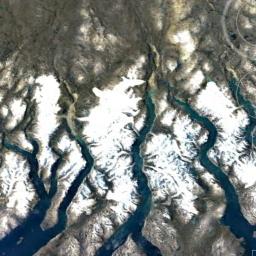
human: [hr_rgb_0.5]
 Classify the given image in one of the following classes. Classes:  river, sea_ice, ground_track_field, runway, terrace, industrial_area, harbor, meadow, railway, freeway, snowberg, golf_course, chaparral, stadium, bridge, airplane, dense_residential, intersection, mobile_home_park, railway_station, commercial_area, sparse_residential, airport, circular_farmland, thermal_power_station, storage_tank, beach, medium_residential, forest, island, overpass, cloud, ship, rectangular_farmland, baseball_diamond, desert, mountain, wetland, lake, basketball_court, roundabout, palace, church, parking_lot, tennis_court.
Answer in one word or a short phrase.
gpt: snowberg